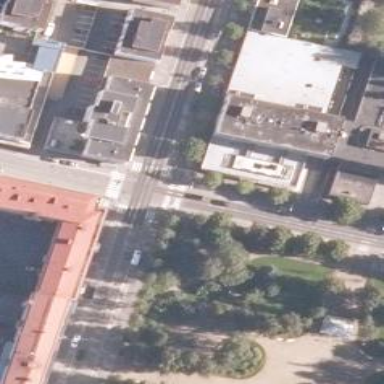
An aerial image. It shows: Marked crossing on the road.